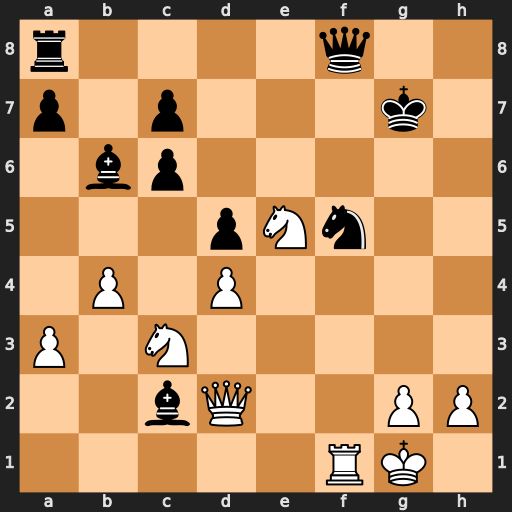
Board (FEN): r4q2/p1p3k1/1bp5/3pNn2/1P1P4/P1N5/2bQ2PP/5RK1
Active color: w
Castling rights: -
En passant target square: -
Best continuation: Qg5+ Kh7 Qg6+